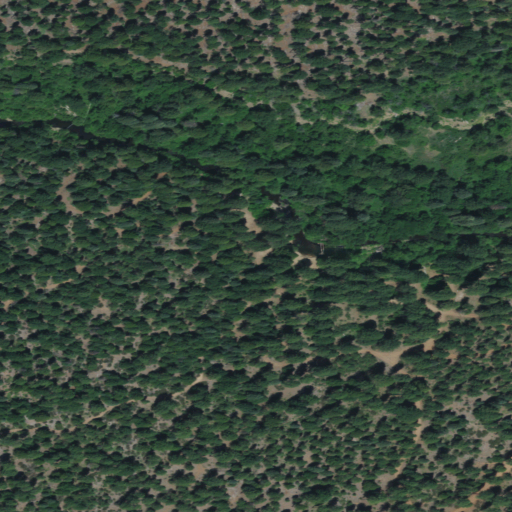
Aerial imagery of plain(s) in California named Jackrabbit Flat containing evergreen forest and woody wetlands